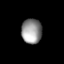
Tissue: lung
Cell type: Endothelial cells
Senescence score: 0.6286
Nuclear area (px): 498
Mean DAPI intensity: 146.39